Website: crate-barrel
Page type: customer-info-address
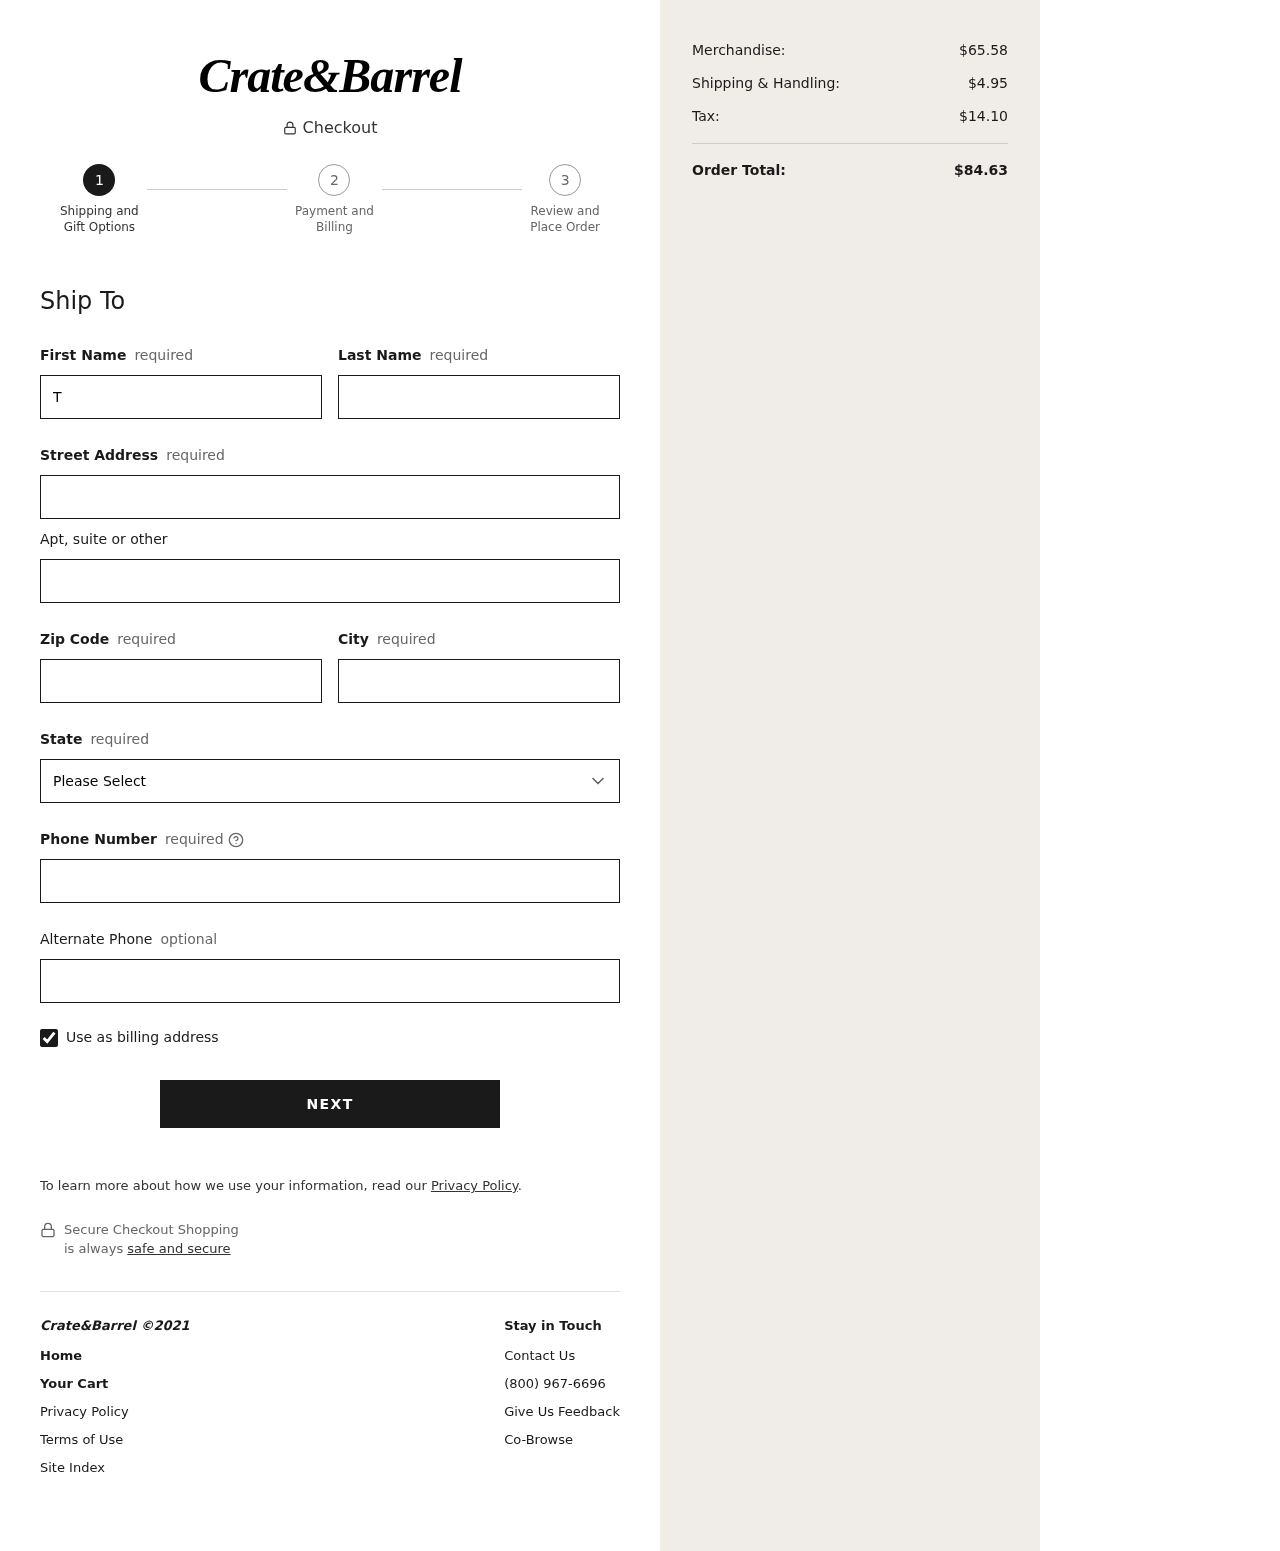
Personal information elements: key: PII_STATE
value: Ohio
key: PII_FIRSTNAME
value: Tammy
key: PII_LASTNAME
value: Fernandez
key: PII_STREET
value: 883 April Ways
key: PII_POSTCODE
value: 92929
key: PII_CITY
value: Derrickland
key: PII_PHONE
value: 5128456597
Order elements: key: ORDER_SUBTOTAL
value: $65.58
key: ORDER_SHIPPING_COST
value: $4.95
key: ORDER_TAX
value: $14.10
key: ORDER_TOTAL
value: $84.63